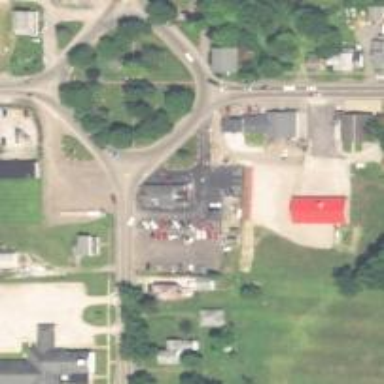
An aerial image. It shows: Fire station.